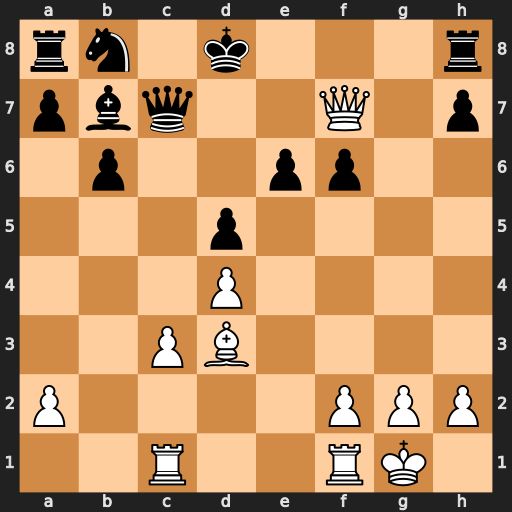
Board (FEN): rn1k3r/pbq2Q1p/1p2pp2/3p4/3P4/2PB4/P4PPP/2R2RK1
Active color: w
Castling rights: -
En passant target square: -
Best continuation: Qxf6+ Qe7 Qxh8+